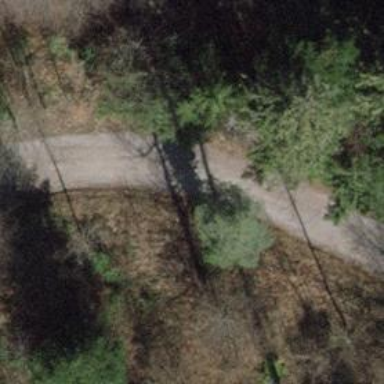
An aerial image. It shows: Track with grade 2 gravel surface.